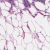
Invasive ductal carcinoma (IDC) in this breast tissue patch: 0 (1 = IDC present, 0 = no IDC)